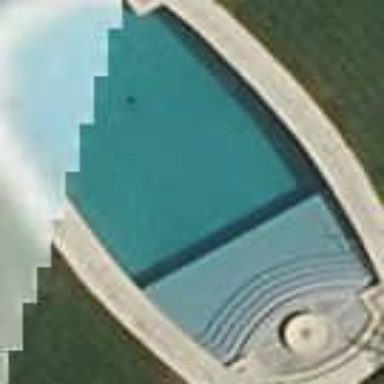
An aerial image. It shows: Swimming pool located in leisure land.